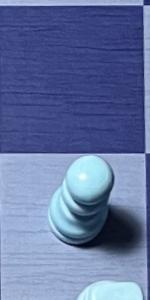
Label: Pawn_White